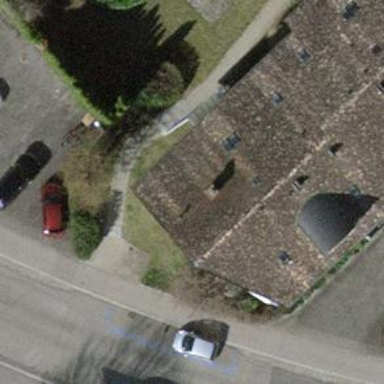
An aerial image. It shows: Pitched roof building.